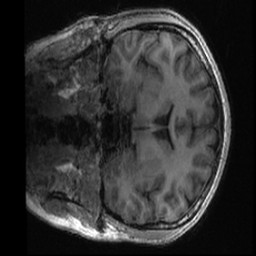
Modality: T1w
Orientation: coronal
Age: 24
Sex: female